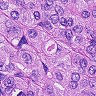
Metastatic tissue present: yes